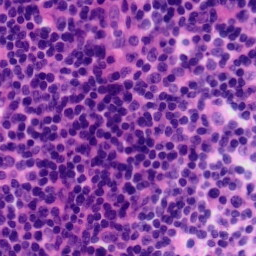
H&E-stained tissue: Tonsil